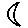
Label: moon